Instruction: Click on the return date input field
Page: home
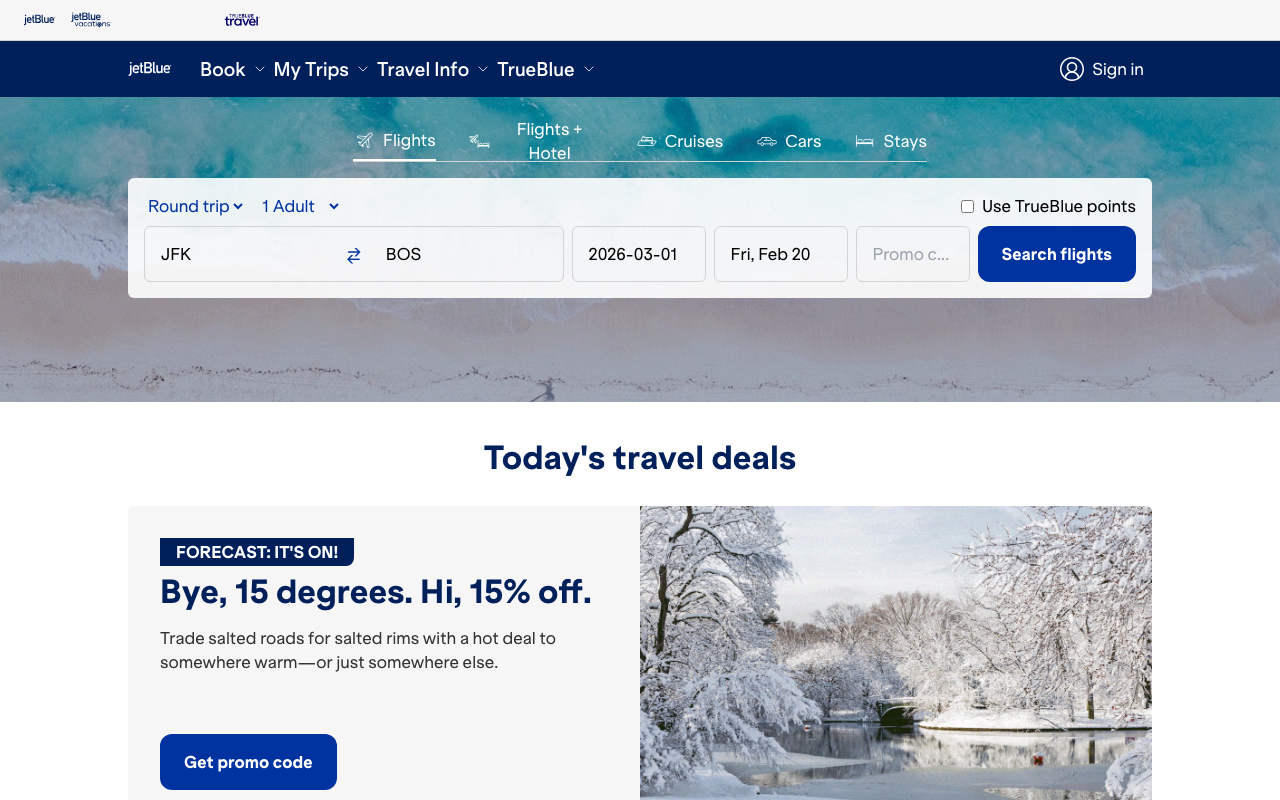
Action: click